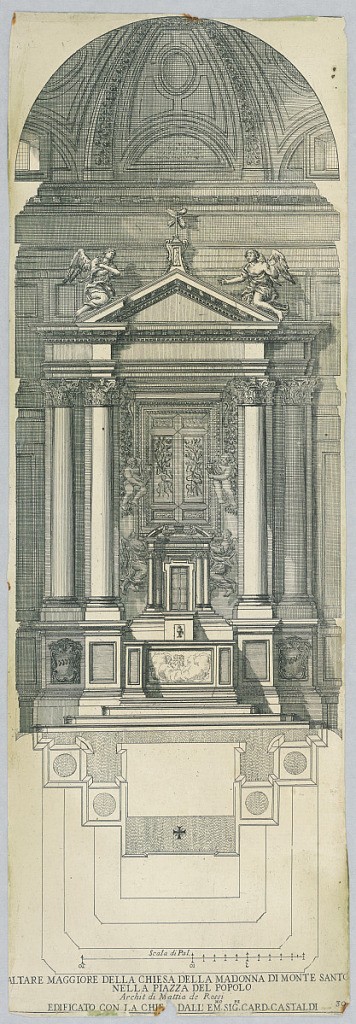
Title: Plan and Elevation for the Major Altar of the Church of Santa Maria di Montesanto in the Piazza del Popolo
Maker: Mattia de Rossi, 1637–1695
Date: ca. 1662–1675
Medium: Engraving, brush and blue wash on paper
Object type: Print
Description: Plan and Elevation for the Major Altar of the Church of Santa Maria di Montesanto in the Piazza del Popolo